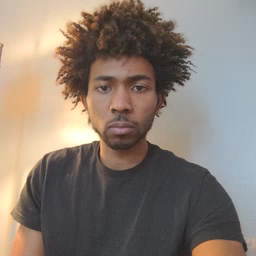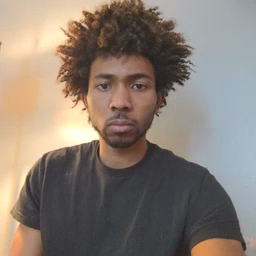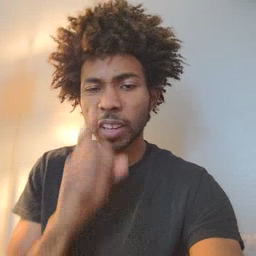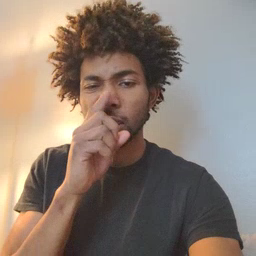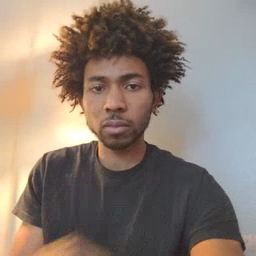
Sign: pretend